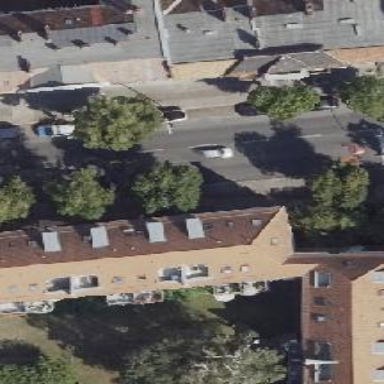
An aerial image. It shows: Broadleaved deciduous tree with parking obstacle.